Field crop: maize
Growth stage: 1
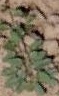
Species: convolvulus